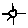
Label: sun